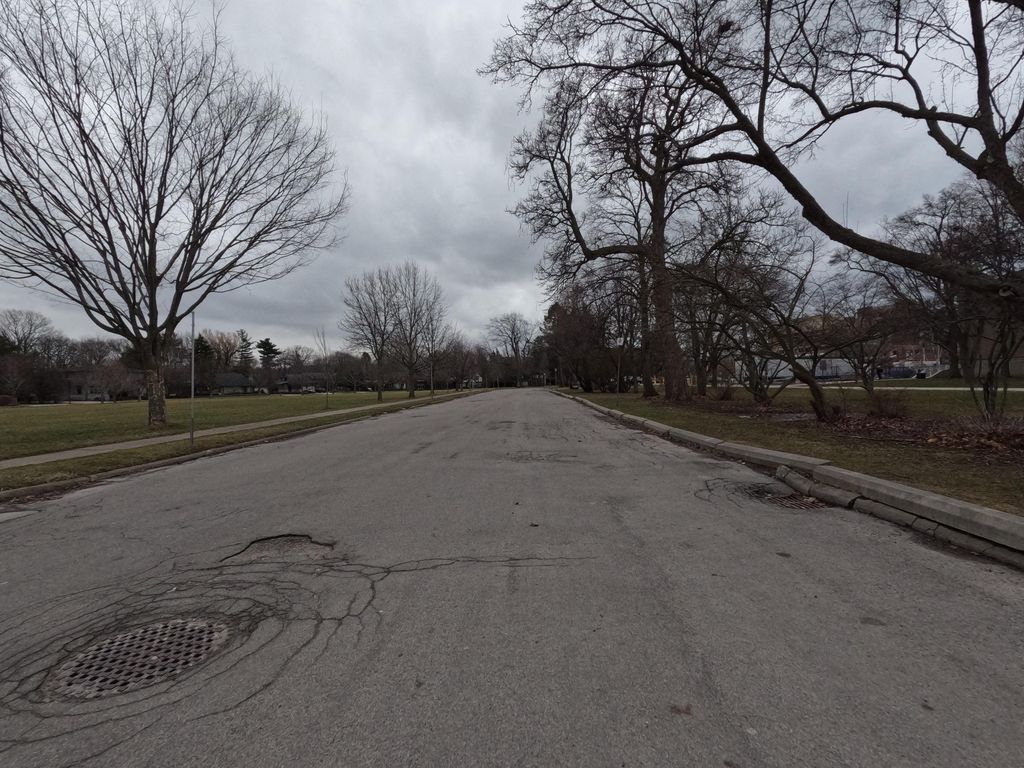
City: hamilton